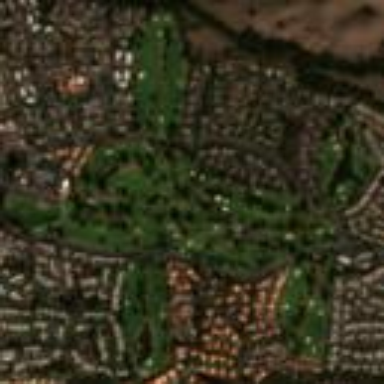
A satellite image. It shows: Golf course surrounded by greenery.